Interaction volume radius: 10 \u00c5
Interaction volume height: 10 \u00c5
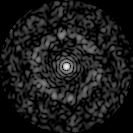
Disorder parameter: 0.8204